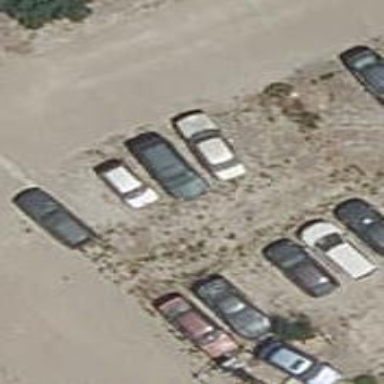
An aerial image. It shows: Road serving as parking aisle.